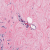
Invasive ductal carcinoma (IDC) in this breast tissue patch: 0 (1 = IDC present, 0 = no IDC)